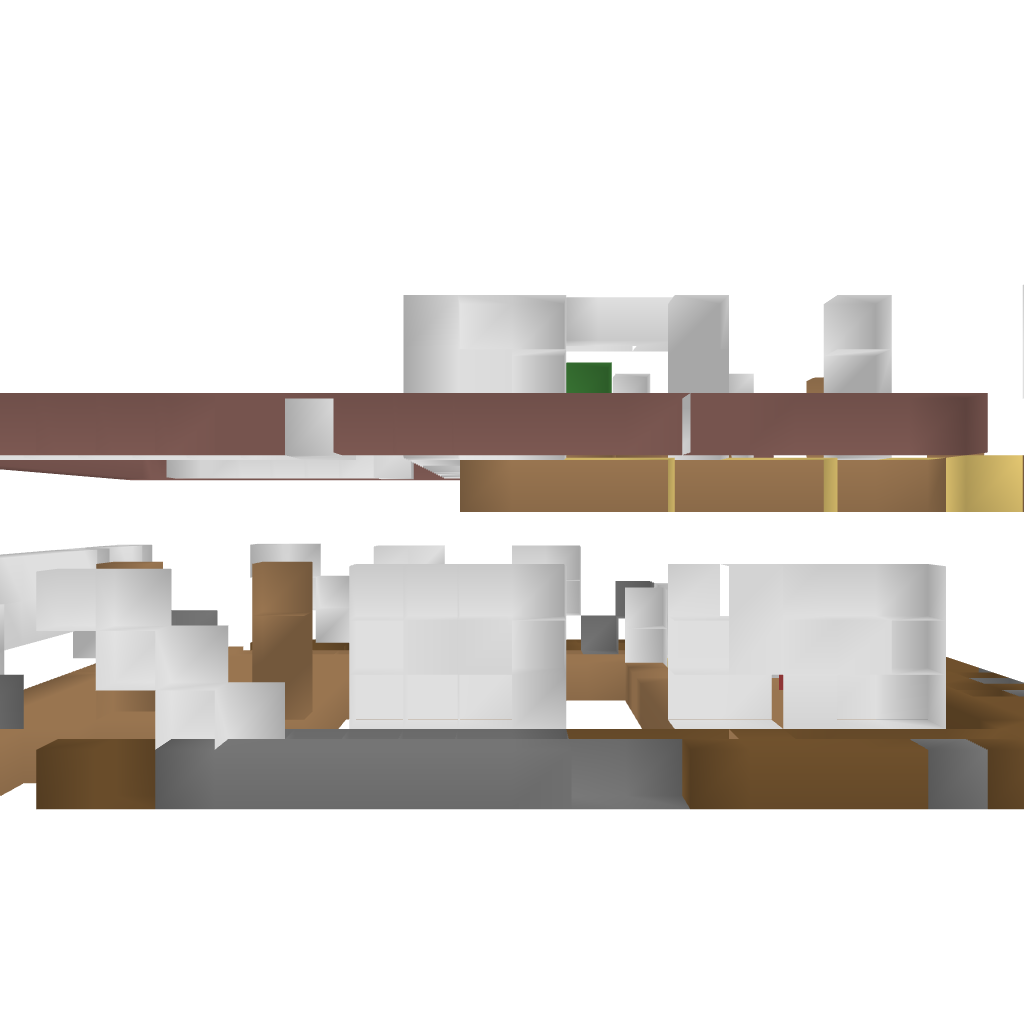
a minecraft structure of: S-Shaped House - Furnished bad low quality